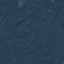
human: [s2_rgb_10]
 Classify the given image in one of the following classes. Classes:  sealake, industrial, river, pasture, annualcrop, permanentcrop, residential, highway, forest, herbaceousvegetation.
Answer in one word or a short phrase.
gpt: Forest